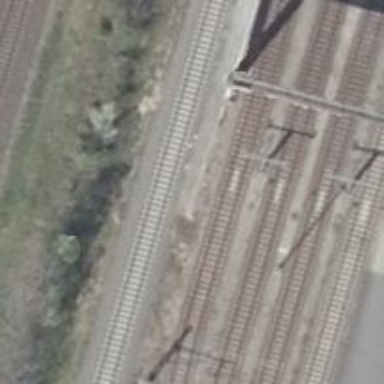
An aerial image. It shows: Railway signal.